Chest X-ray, AP view. Patient: 46 years old, sex M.
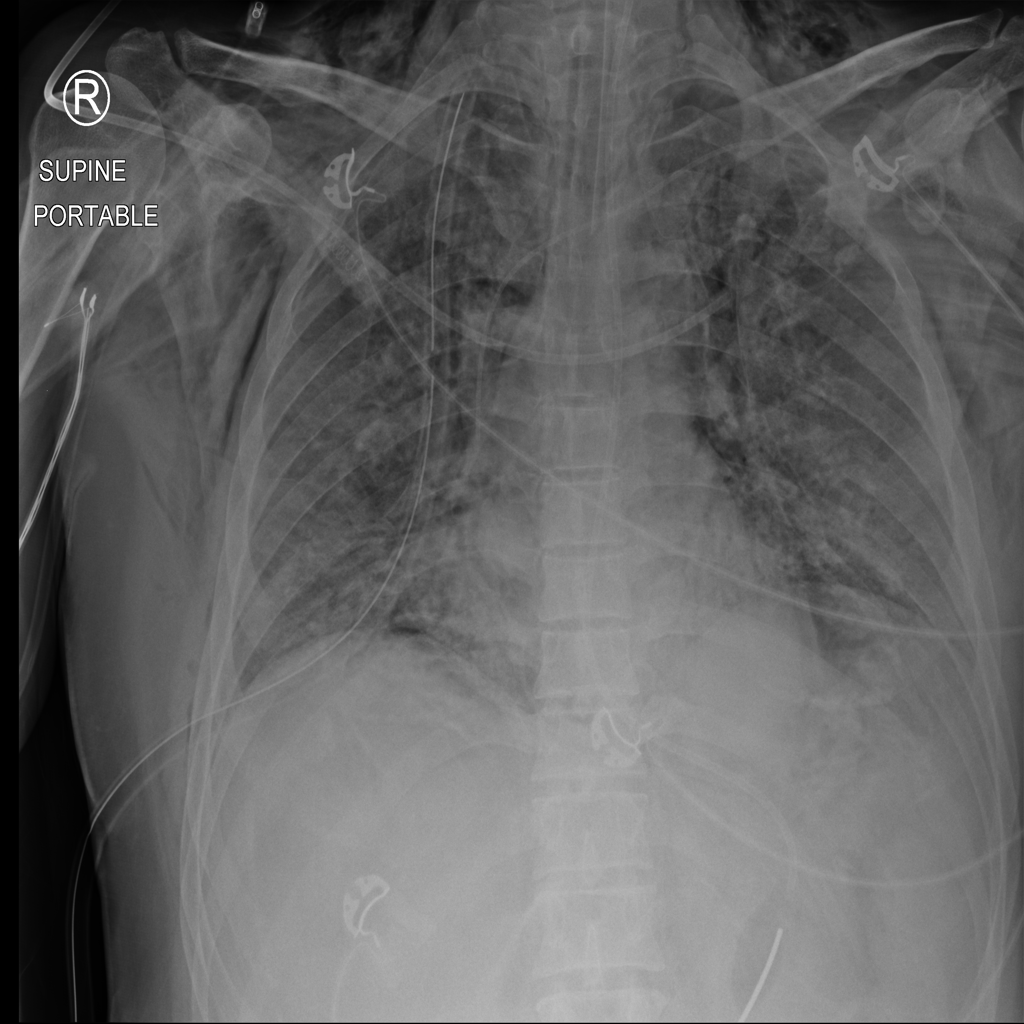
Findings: Emphysema, Infiltration, Pneumothorax